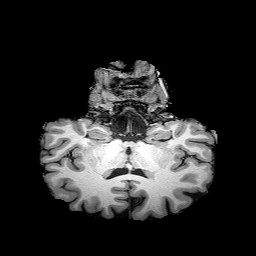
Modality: T1w
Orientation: sagittal
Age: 18
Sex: female
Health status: healthy